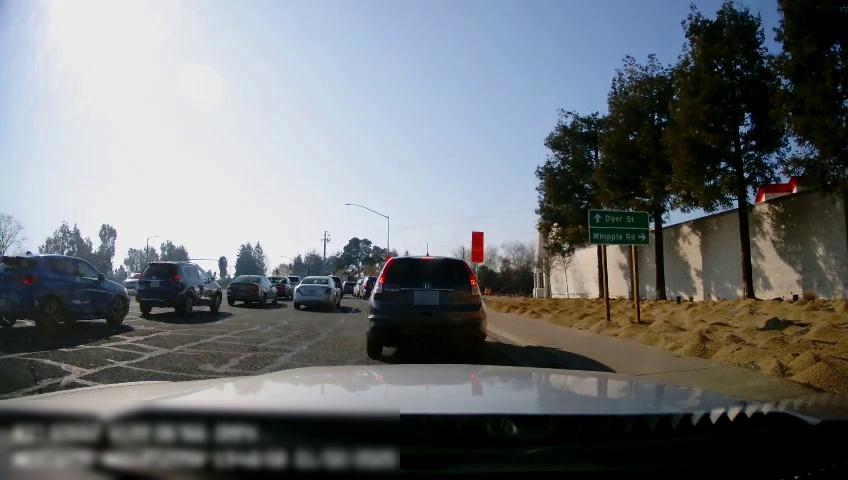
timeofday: Dusk/Dawn/Twilight
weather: Sunny
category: Drivable Space
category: Vehicles | SUV
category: Vehicles | Car
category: Vehicles | SUV
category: Vehicles | SUV
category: Vehicles | SUV
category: Vehicles | Car
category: Vehicles | Car
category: Vehicles | SUV
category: Vehicles | SUV
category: Vehicles | SUV
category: Vehicles | SUV
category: Traffic | Signs
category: Traffic | Signs